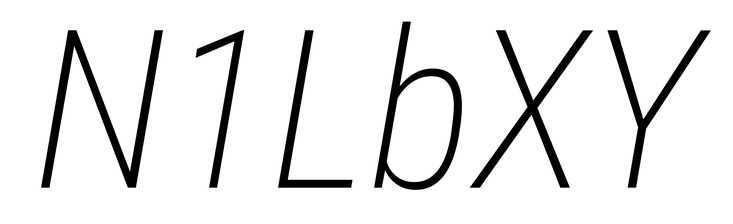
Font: Roboto-Italic_Condensed_ExtraLight_Italic